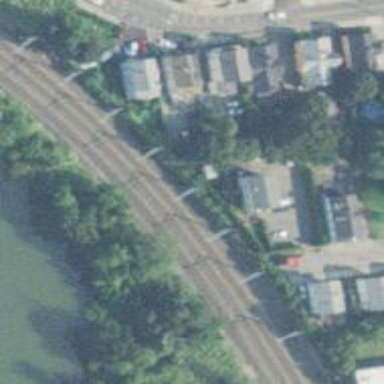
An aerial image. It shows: Railway track with contact lines for electrification.